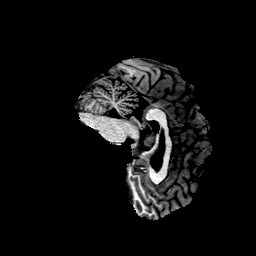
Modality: T1w
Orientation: sagittal
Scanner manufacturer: ge
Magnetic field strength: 3 T
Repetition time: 0.00766 s
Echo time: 0.003476 s